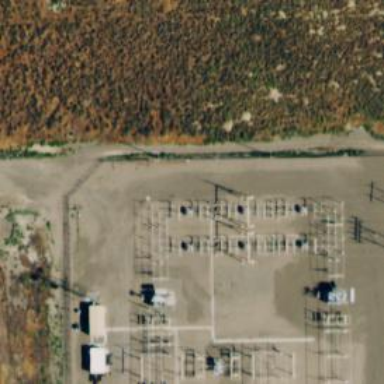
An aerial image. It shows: Switch used for power control.